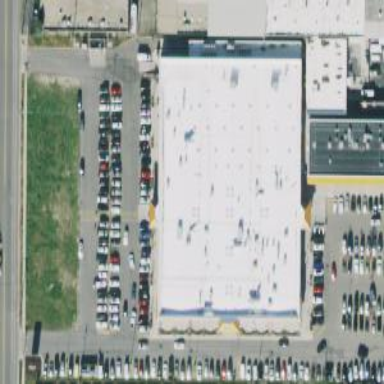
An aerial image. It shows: Parking space is available.